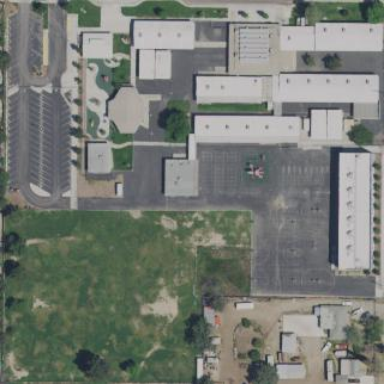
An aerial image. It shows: School.